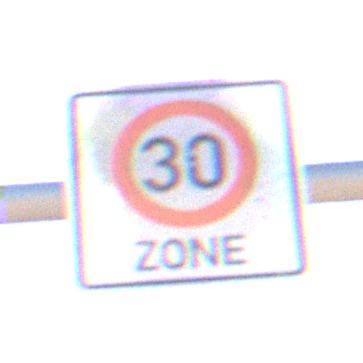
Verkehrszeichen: BeginnZone30
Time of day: MorningAfternoon
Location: Outdoor (Nature)
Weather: Clear
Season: NotSpecified
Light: Natural